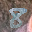
Label: 8